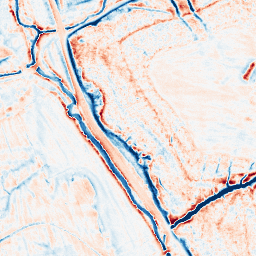
Category: edge_preserving
Decomposition family: anisotropic_diffusion
Decomposition parameters: iterations: 50
kappa: 10
gamma: 0.1
Upsampling method: cubic_catmull_rom
Upsampling parameters: scale: 4
Upsampling scale: 4